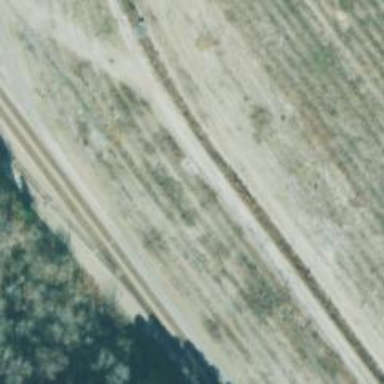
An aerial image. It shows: Abandoned railway yard.